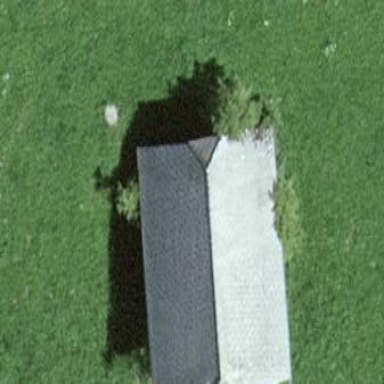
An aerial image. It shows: Rural barn.